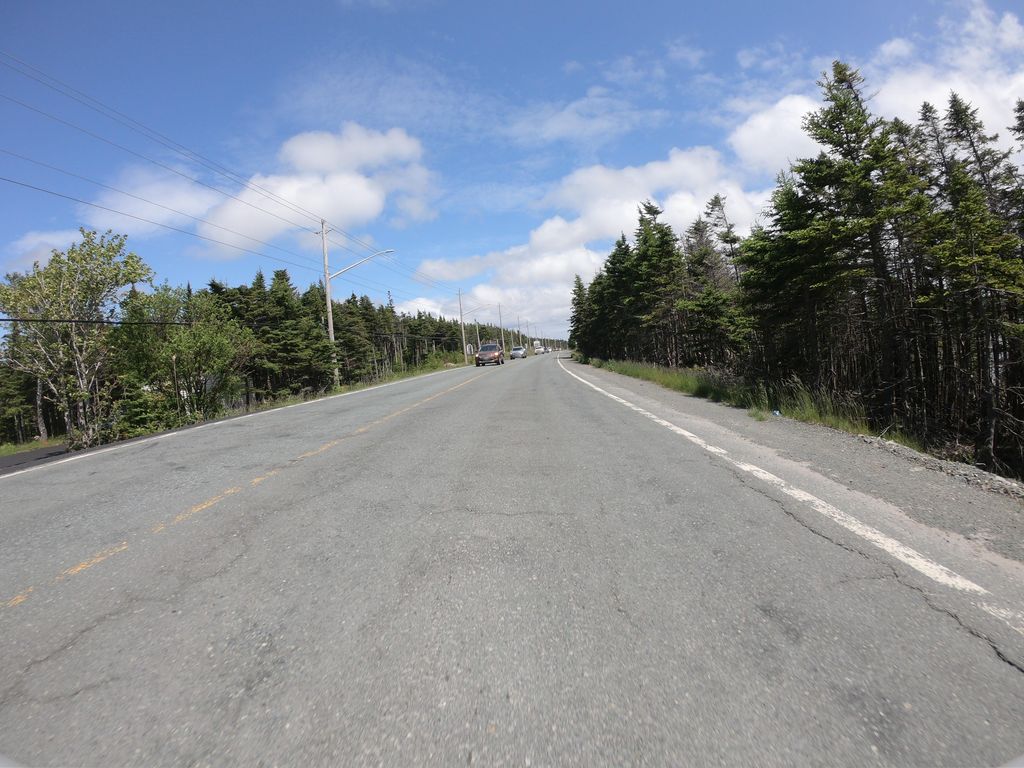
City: st_johns